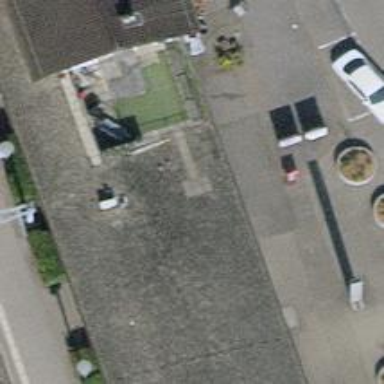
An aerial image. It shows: Kiosk shop.